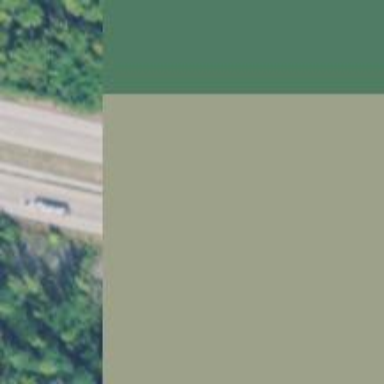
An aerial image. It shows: Motorway.